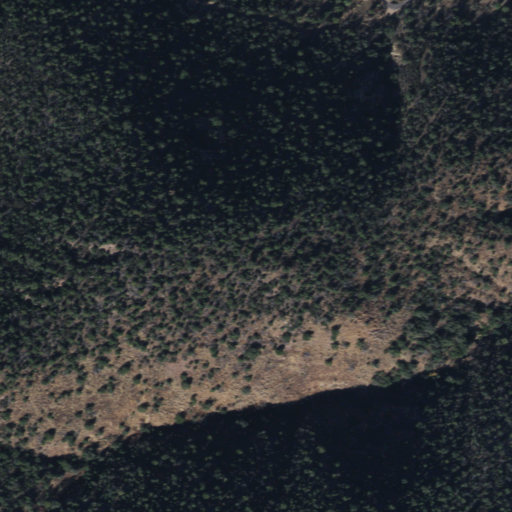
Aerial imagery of ridge(s) in Arizona named Williams Hill containing evergreen forest, shrub, and mixed forest